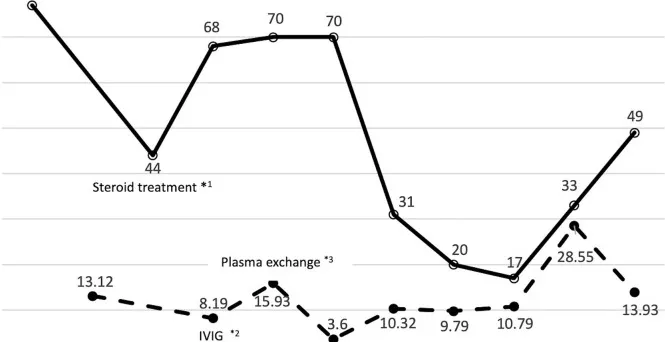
Laboratory data and clinical course of the patient with vaccine-induced immune thrombotic thrombocytopenia.
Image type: pathology (masson_trichrome)